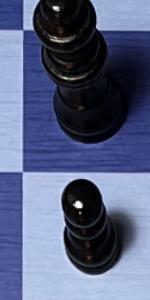
Label: Pawn_Black